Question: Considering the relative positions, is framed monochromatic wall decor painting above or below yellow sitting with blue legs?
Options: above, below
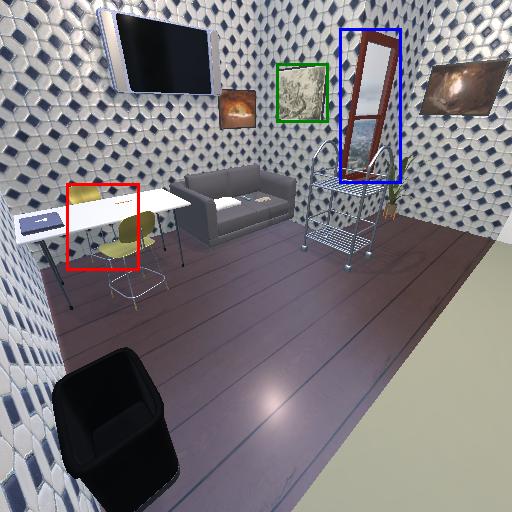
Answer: above